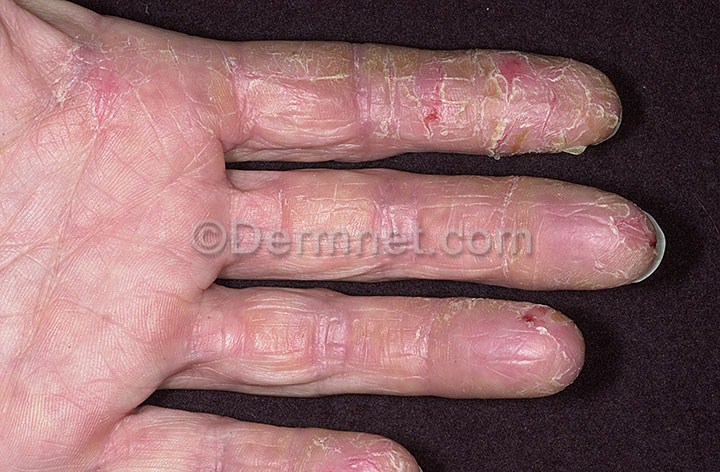
Disease: Eczema Photos